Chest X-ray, PA view. Patient: 39 years old, sex M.
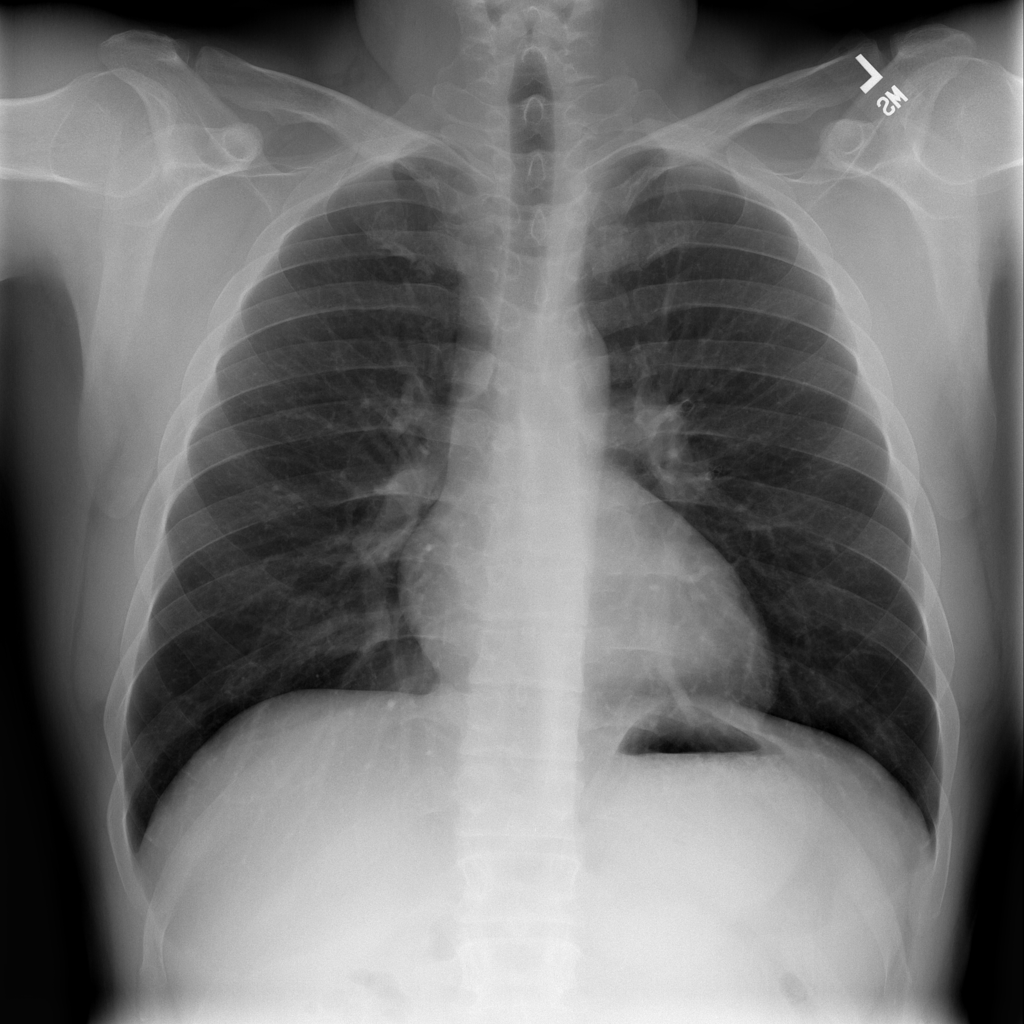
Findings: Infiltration